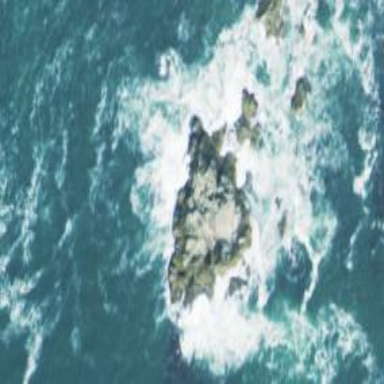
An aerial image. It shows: Islet along the natural coastline.